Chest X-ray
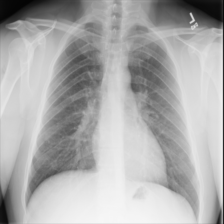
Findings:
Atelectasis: negative
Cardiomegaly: negative
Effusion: negative
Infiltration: negative
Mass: negative
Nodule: negative
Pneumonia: negative
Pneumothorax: negative
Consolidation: negative
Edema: negative
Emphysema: negative
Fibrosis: negative
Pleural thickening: negative
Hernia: negative